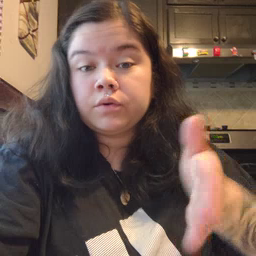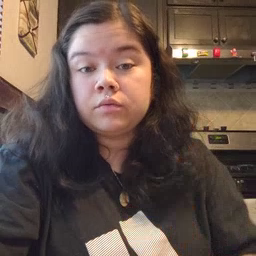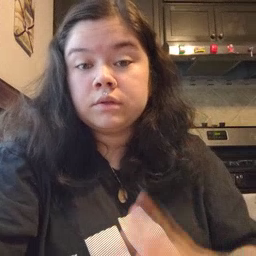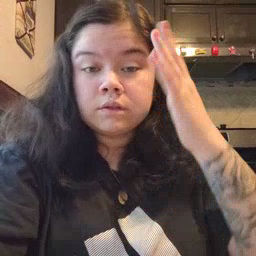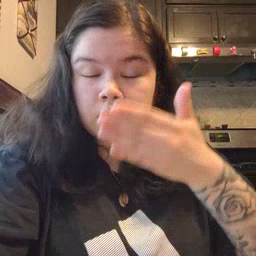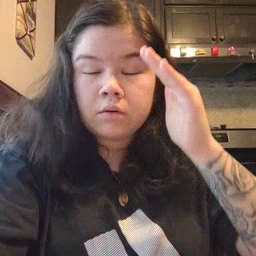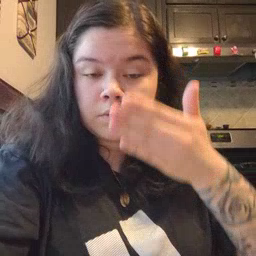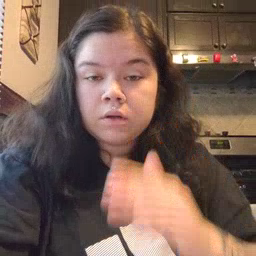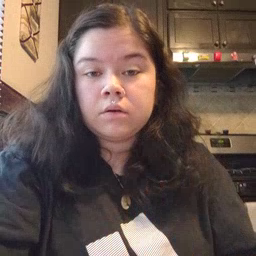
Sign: sleepy